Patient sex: M
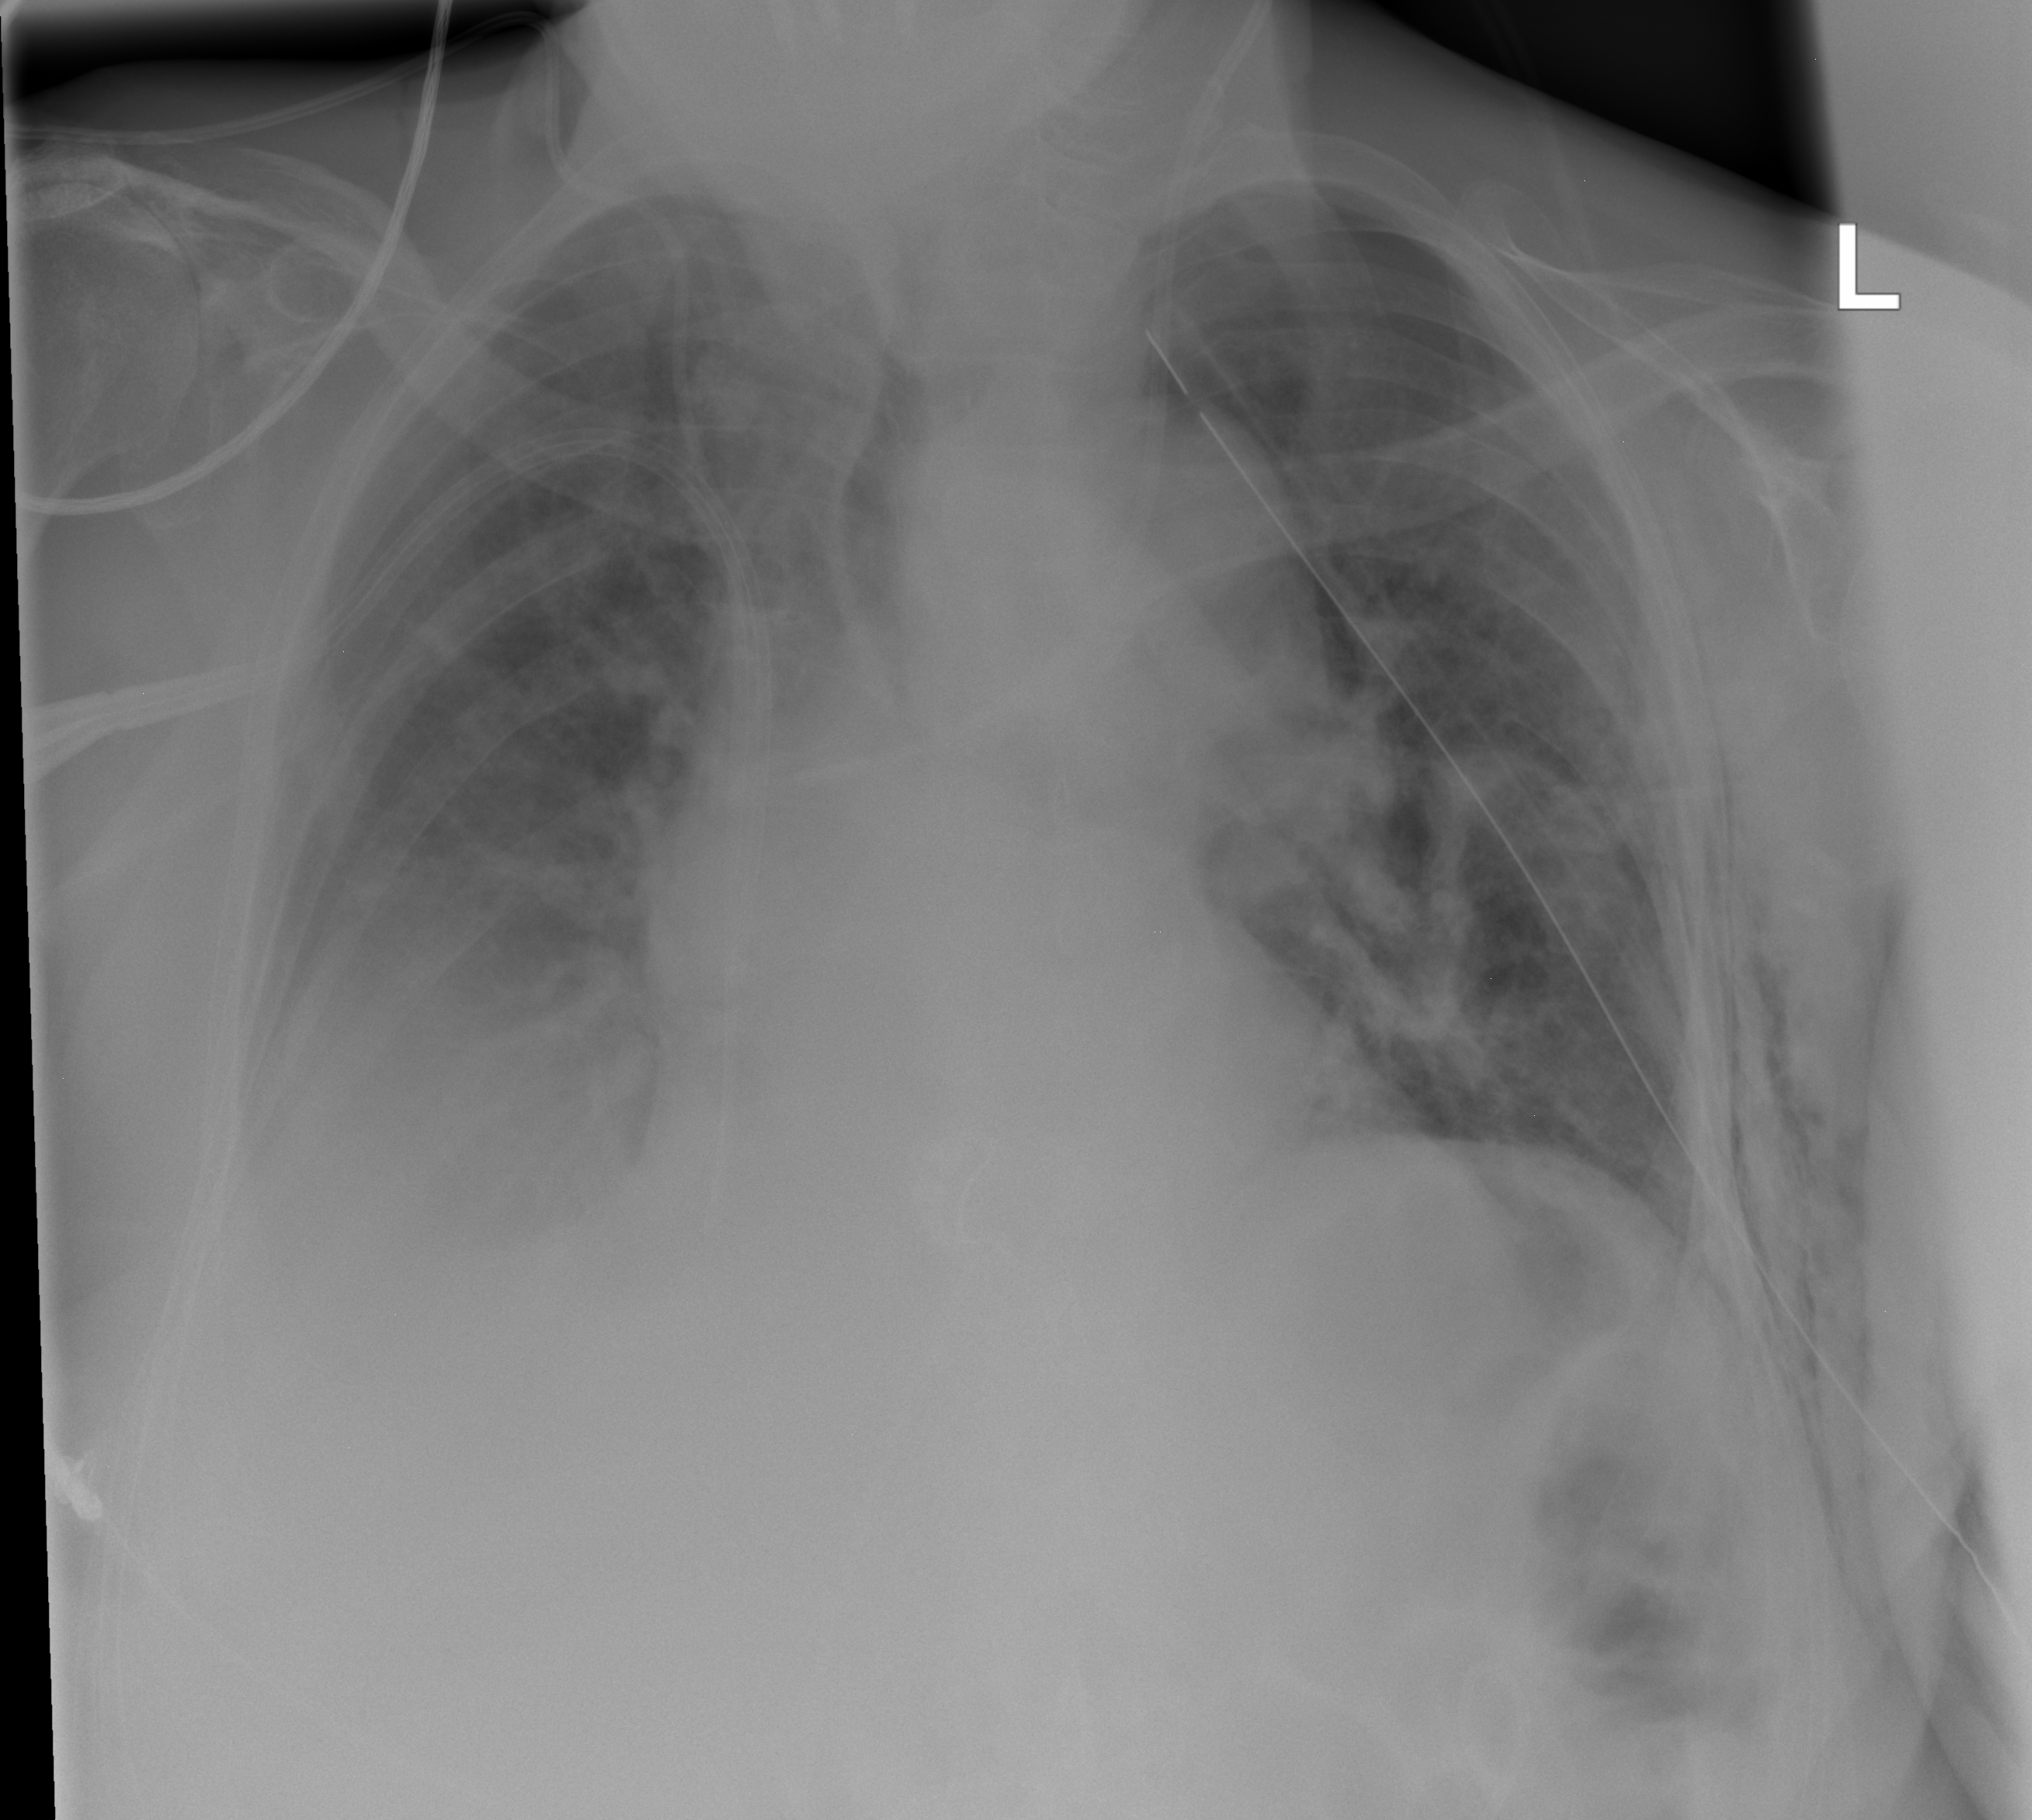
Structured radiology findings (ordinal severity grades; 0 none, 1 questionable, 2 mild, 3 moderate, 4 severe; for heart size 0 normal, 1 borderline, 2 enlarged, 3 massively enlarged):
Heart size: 0
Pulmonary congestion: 2
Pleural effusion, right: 2
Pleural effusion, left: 0
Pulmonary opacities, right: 0
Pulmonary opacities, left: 0
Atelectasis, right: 2
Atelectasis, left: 2